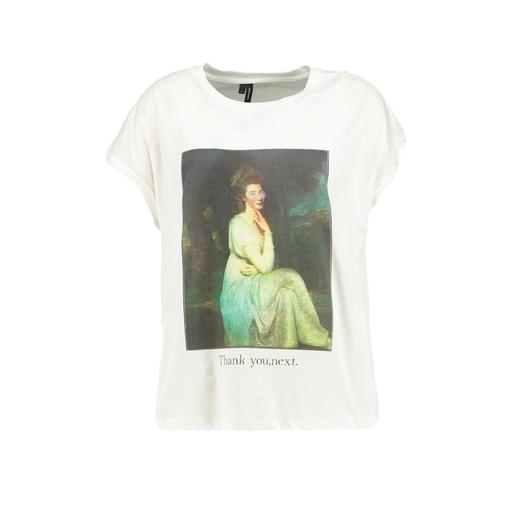
grace t-shirt, art t-shirt, only white t-shirt, white background